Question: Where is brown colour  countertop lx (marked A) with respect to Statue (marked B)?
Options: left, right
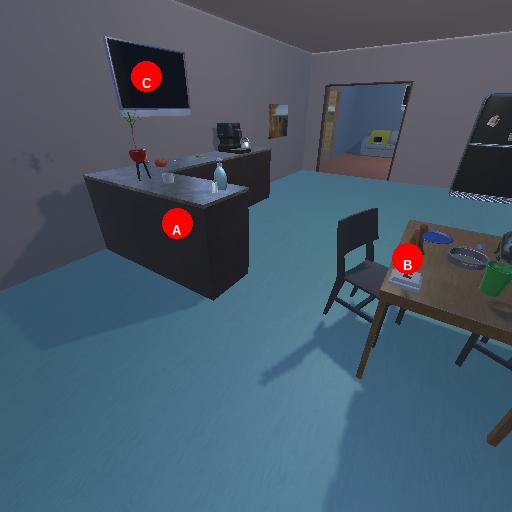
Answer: left